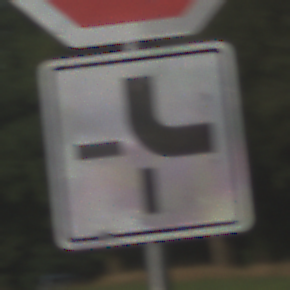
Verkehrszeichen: VerlaufVorfahrtsstrasse4
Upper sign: Stop
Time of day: SunriseSunset
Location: Outdoor (Nature)
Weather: PartlyCloudy
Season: NotSpecified
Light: Natural